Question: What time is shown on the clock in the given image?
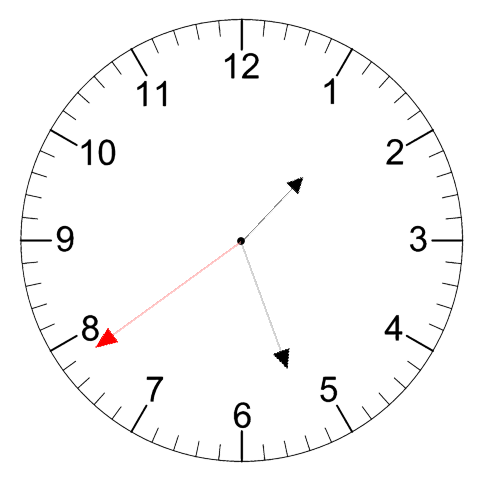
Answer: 01:26:39